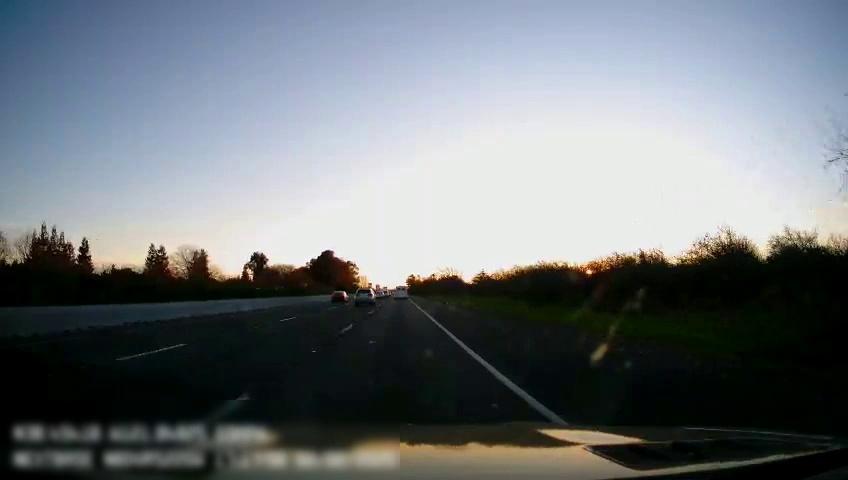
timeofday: Dusk/Dawn/Twilight
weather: Sunny
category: Drivable Space
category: Vehicles | Other LV
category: Vehicles | Car
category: Vehicles | SUV
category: Vehicles | Car
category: Lanes | Current Lane
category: Lanes | Alternate Lane
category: Lanes | Alternate Lane
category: Lanes | Alternate Lane